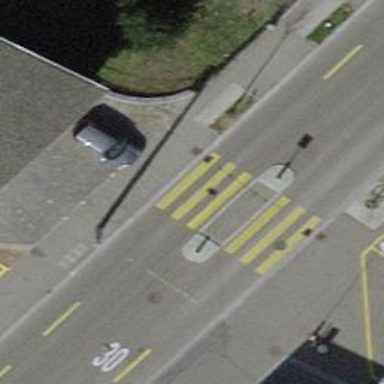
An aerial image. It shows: Marked road crossing with pedestrian island.